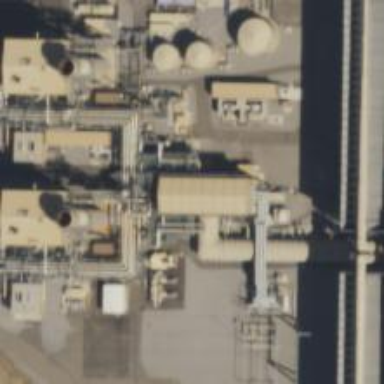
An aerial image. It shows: Gas-powered generator using steam turbine.